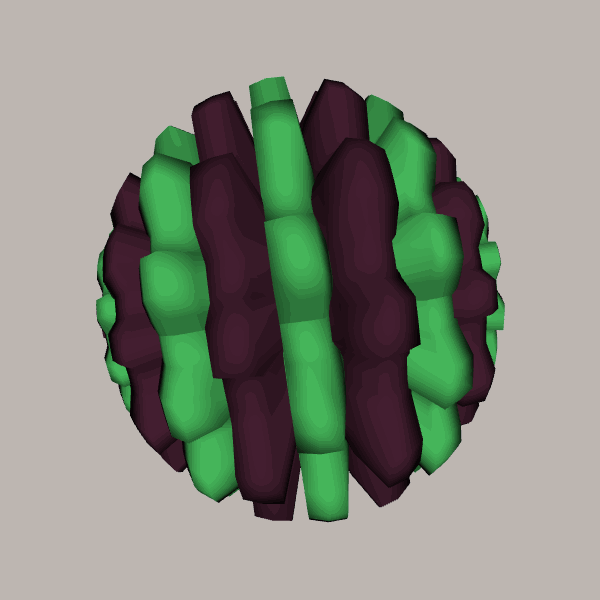
Background: light